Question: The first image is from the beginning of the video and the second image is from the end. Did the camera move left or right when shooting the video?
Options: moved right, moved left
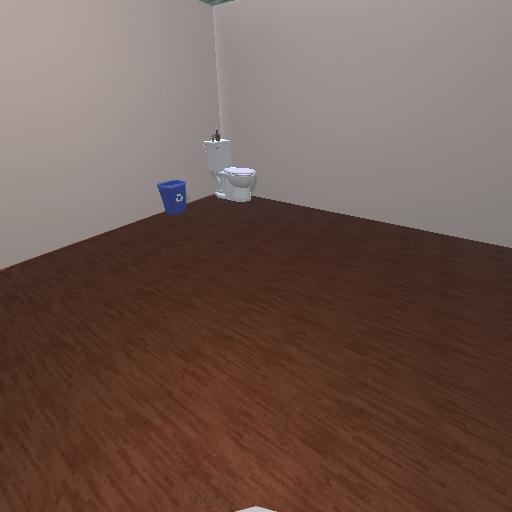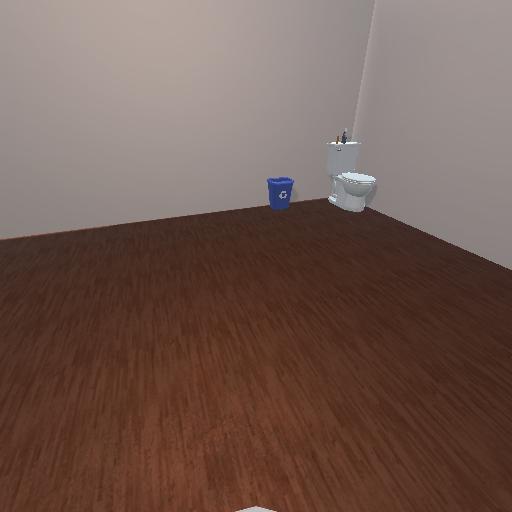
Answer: moved right